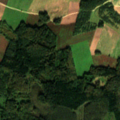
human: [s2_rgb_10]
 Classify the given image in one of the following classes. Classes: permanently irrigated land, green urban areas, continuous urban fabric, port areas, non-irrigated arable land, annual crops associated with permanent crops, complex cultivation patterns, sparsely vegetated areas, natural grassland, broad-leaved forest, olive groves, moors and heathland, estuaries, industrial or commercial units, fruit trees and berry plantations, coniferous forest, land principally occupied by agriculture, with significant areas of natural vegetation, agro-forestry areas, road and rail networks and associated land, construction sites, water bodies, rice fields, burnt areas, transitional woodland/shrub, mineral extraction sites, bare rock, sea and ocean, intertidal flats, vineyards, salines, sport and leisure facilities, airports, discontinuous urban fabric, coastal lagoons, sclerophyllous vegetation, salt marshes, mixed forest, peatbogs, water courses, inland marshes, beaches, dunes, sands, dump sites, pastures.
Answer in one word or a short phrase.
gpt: non-irrigated arable land, complex cultivation patterns, coniferous forest, mixed forest, transitional woodland/shrub